Question: >
<URL>
I have a database of contact details that contains four primary tables:
- - - -
Here is a diagram (the arrows indicate foreign key constraints):
'per_PerID''per_SecID'

I have created constraints that ensure each department record falls under an organisation, each section falls under a department, and so forth. These foreign key constraints have their action set to 'CASCADE', so that deleting an organisation will delete all corresponding departments etc.
The problem is that each organisation needs to have a person in charge. This translates to a foreign key constraint on the field that will contain the ID of the person in charge. Creating the constraint was easy, but when I tried to set the 'ON DELETE' action to 'SET NULL', I got the following error:
> Introducing FOREIGN KEY constraint ... on table
... may cause cycles or multiple cascade paths. Specify ON
DELETE NO ACTION or ON UPDATE NO ACTION, or modify other FOREIGN KEY
constraints.
My reasoning was that cycles would only occur if I set the action to 'CASCADE', not 'SET NULL', but evidently this was incorrect.
>
1. Person record deleted
2. org_incharge_PerID set to null in corresponding organisation record
3. No further propagation occurs. If the organisation had been deleted instead there would be a problem, since departments also refer to organisations. As things stand there shouldn't be an issue.
Is there another way to ensure referential integrity, or should I rethink my table structure, in a way that can avoid the cycles problem entirely?
What I want is for 'org_incharge_PerID' to be constrained to the set of 'per_PerID's in the persons table. Additionally, I want for the value to be set to 'NULL' if that person is deleted.
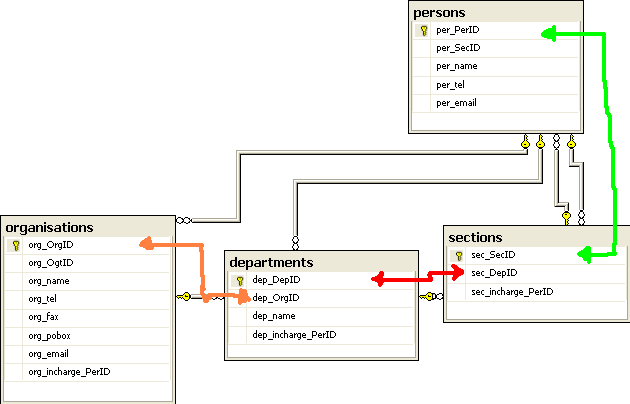
Answer: Once you have run into the cycles warning, the only other way to ensure referential integrity without changing your database structure is to use a trigger for one of the constraints. The problem triggering the warning is twofold:
1. The Sections table shares two opposite-direction foreign key constraints with the Persons table.
2. All the four tables have a full cycle that progresses through all of them in the same direction, Person->Section->Department->Organization.
Additionally, there is an issue with the table design: the way it is constructed, a person could be in charge of a section that he is not a member of.
You can get around two these three problems by removing 'InCharge' column from 'Sections' and introducing another table, 'SectionInCharge', containing columns 'PerID' and 'SecID', with a clustered index/unique constraint on 'SecID', and a composite foreign key to the 'Persons' table on both columns. You will need to add a UNIQUE constraint to the two columns in the 'Persons' table so the FK can relate to them.
Now you can set the new FK to ON DELETE CASCADE and delete away.
It is often a superior database design pattern to use the presence or absence of rows to signify something rather than to use a nullable column.
Now that I think about it, the other tables with a "person in charge" column have a similar problem in regards to allowing the assignment of someone who is not properly a member. The only way I know to solve this using FKs (which in my mind is best practice over triggers) is by propagating columns through tables and including them in composite keys. This has the unfortunate side effect of making things a little awkward, but it is not too bad as you can put the most-specific column first and join only on it when possible. So you would put OrgID in the 'Section' table, with a composite FK to the Dept table on '(DeptID, OrgID)', and then put 'DeptID' and 'OrgID' also in the 'Persons' table. You will then need 'DeptInCharge' and 'OrgInCharge' tables.
One more note about this (that's not really about solving the core problem you presented) that you might be interested in is the possibility of combining your three bottom tables into a single table, 'OrgUnit'. Add an 'OrgUnitType' column and a ParentOrgID column. Either add columns that will be NULL when the thing does not possess that property (as in Sections not having a fax number), or make the existing Organizations, Departments, and Sections tables subtypes of the OrgUnit (<URL>'.
I know there are some loose ends here that I haven't tied up completely into a pretty package for you, but I hope that what I've described so far is helpful.
P.S. I hope you will forgive me for adding a stylistic consideration. To me it is a lot of extra needless decoration to put a table-signifying prefix on column in each table. I type 90-110 wpm depending on how good I feel, but I still hate typing any more than I have to. Also, I believe very strongly in keeping a high signal-to-noise ratio in my code, and for me, the prefixes exploding all over the place drastically reduce that. In SQL queries, best practice is to use table aliases and then use those aliases on each column, as in 'SELECT P.Name FROM dbo.Person P'. To resolve the issue of multiple tables having the same column names, I have started making the typical 'WidgetName' column in my 'Widget' table to also be 'Widget'. As one example of why a high signal-to-noise is so important: vrbauxCan proYou verRead artThis nouSentence advQuickly conAnd advEasily? True, the additional prefixes contain information, but that useful information is only a useful, and a distracting. If you're designing your database from scratch now, I'd like to request, as someone who could by a strange coincidence some day end up maintaining it (stranger things have happened), that you not use those prefixes. :)
P.P.S. I like PascalCase over under_scores because it's easier to type. The underscore is on the top row and hit by the weakest finger--so it's slower and error prone.
P.P.P.S. I also prefer singular table names, but that's neither here nor there is it? I apologize in advance for hitting you up with style critique.